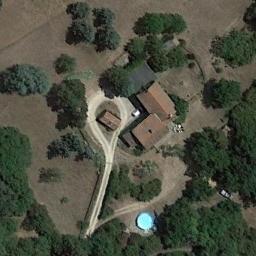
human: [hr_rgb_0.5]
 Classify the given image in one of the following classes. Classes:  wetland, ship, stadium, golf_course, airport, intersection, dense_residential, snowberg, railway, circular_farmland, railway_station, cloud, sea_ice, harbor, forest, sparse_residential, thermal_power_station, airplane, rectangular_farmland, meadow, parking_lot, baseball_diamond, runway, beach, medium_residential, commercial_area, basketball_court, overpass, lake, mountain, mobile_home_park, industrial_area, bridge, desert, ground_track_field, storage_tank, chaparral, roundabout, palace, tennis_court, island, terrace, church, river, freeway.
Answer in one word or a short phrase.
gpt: sparse_residential